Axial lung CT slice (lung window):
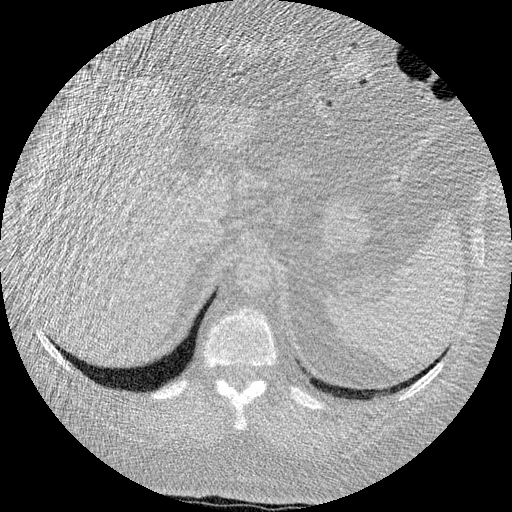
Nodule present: no